Aerial crown-view tile of a tropical tree (Barro Colorado Island, Panama), acquired 20250317:
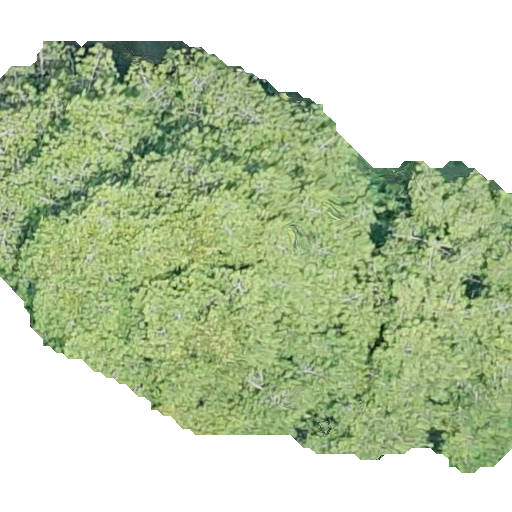
Species: Virola surinamensis
GBIF accepted scientific name: Virola surinamensis
Crown area: 262.894 m²